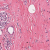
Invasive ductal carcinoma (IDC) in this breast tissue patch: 0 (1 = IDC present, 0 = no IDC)